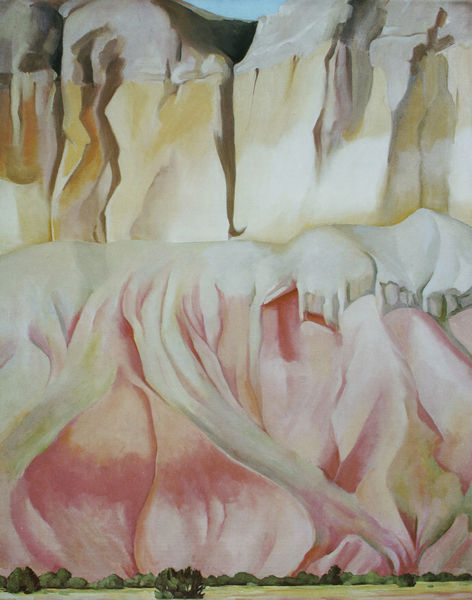
Titel: Cliffs Beyond Abiquiu
Künstler: Georgia O'Keeffe
Institution: Privatsammlung
Schlagwörter: baum, berg, blau, dunkel, felsen, himmel, schatten, wasser, weiß, aquarell, bäume, gelb, grün, landschaft, menschen, ocker, blumen, braun, frau, grau, hell, licht, schwarz, gras, rot, schnee, wiese, beige, wand, tod, trauer, kalt, natur, busch, büsche, sonne, pflanzen, rosa, hellblau, abstrakt, berge, fels, felswand, gebirge, gletscher, tag, steil, winter, fluß, floral, zähne, leiden, gebiß, anthropomorph, geb, keeffe, o'eeffe, o´keeffe, georgia o'eeffe, rfot, zahnfleisch, zahnreihe